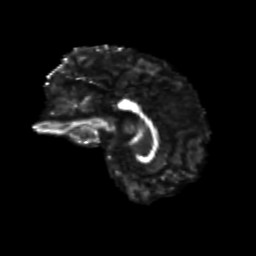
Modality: FA
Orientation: sagittal
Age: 39
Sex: male
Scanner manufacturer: siemens
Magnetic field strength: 3 T
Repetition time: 8.6 s
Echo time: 0.095 s